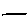
Label: line